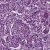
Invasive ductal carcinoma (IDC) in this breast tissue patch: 1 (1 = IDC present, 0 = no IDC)